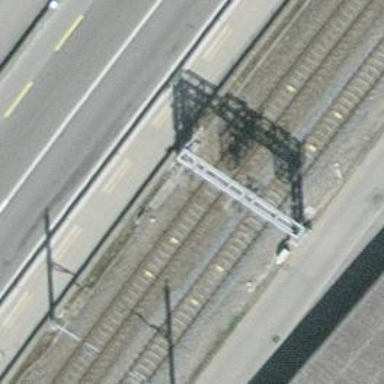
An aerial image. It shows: Railway signal.